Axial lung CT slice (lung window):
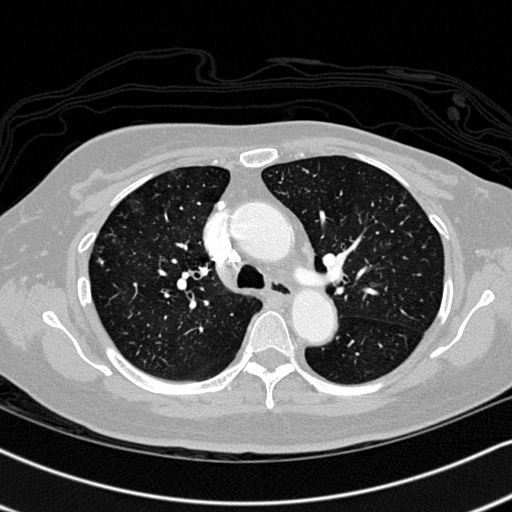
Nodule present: yes
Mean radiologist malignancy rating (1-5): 2